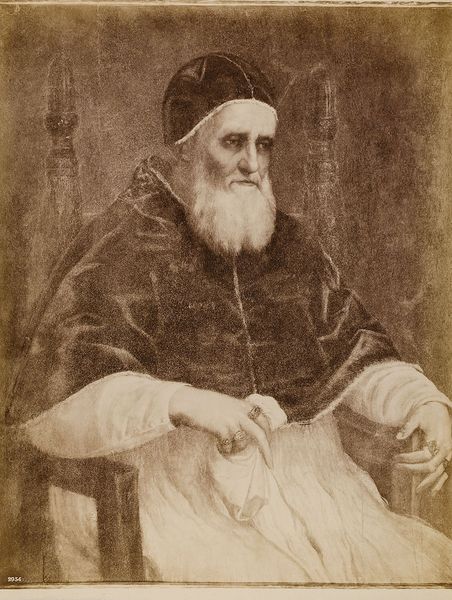
Titel: Bildnis des Papstes Julius II. von Raphael
Künstler: Giacomo Brogi
Standort: Hamburg
Institution: Museum für Kunst und Gewerbe Hamburg
Schlagwörter: hand, mann, schwarz, stuhl, malerei, bart, kappe, bildnis, portrait, kirche, figur, sepia, papst, thron, robe, foto, fotografie, photographie, schawrz, photo, karton, mönch, albumin, julius, lichtbild, portrair, sepa, bildwerke, angewandte und bildende kunst, hessische systematik, porträt, schwarzweißpositivverfahren, silbersalzverfahren, schwarzweißfotografie, hüftbild, reproduktionsfotografie, kunstreproduktion, reproduktionsphotographie, albuminpapier, würdenträger